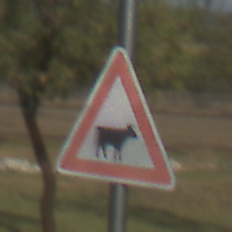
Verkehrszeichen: ViehtriebLinks
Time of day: MorningAfternoon
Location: Outdoor (Nature)
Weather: PartlyCloudy
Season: NotSpecified
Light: Natural